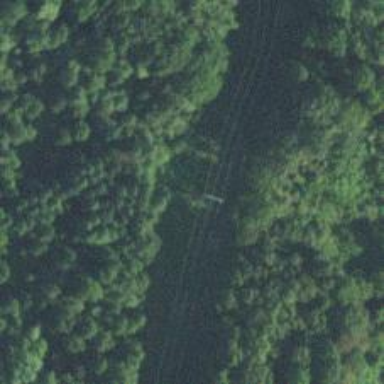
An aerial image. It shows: Power pole.